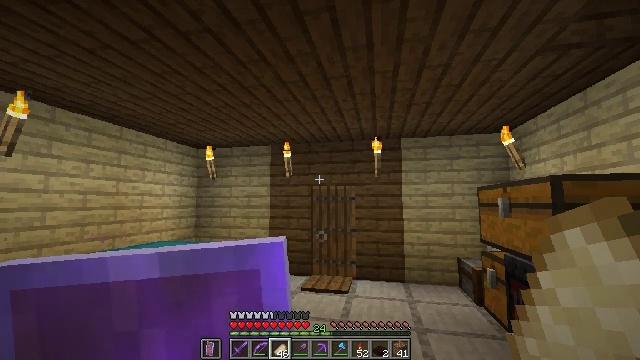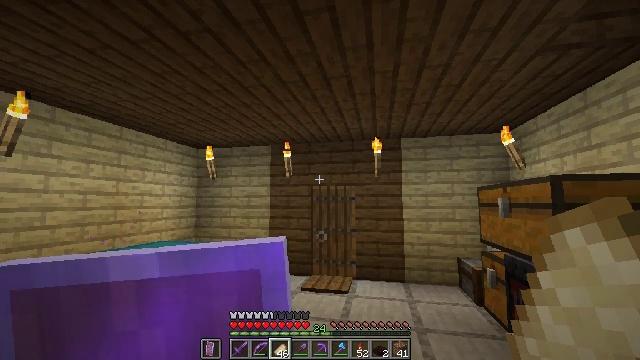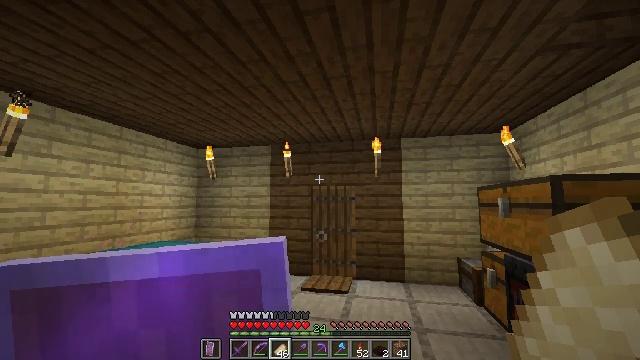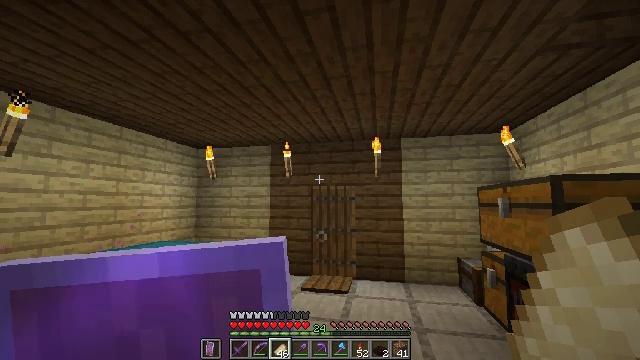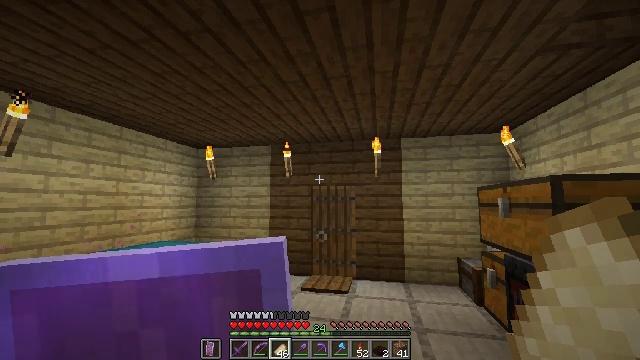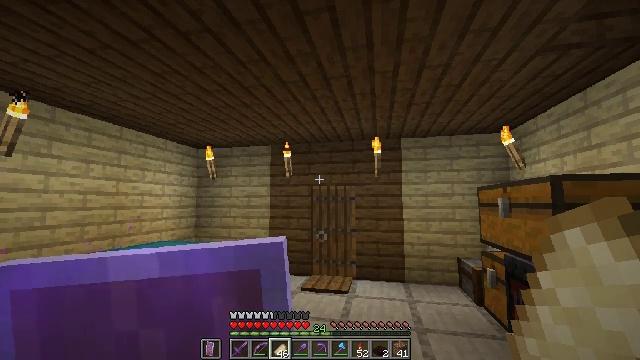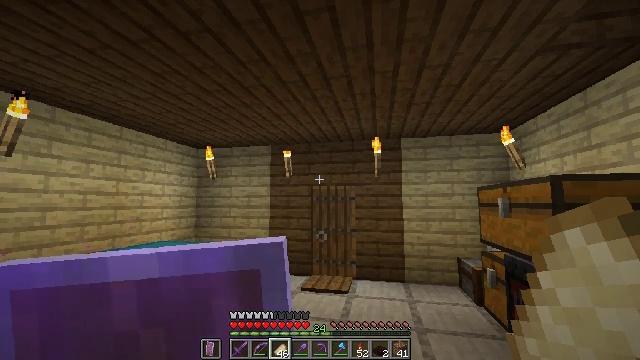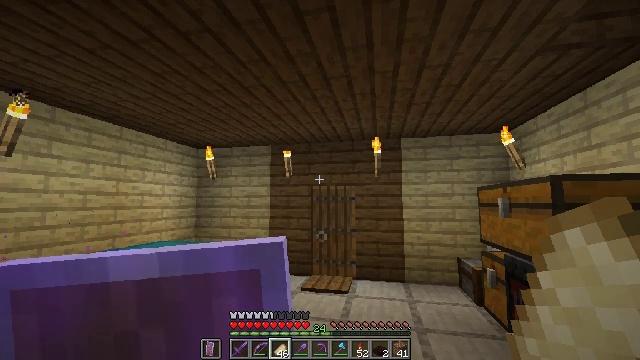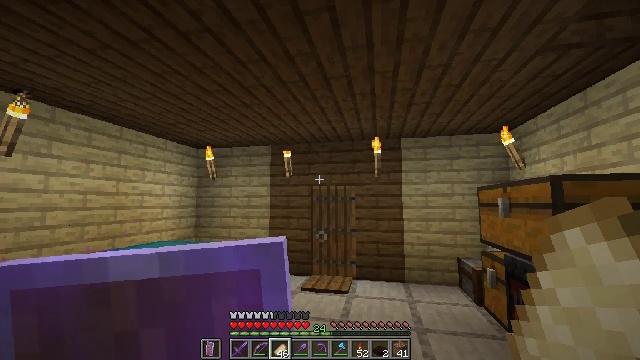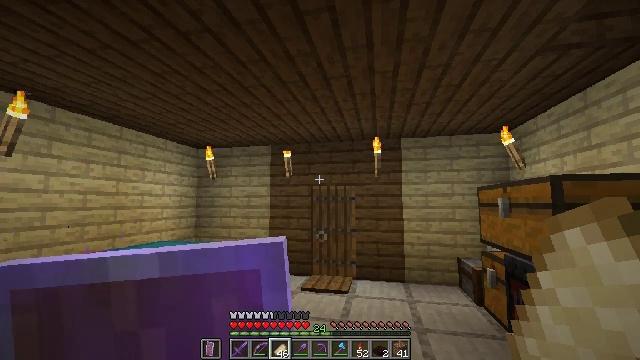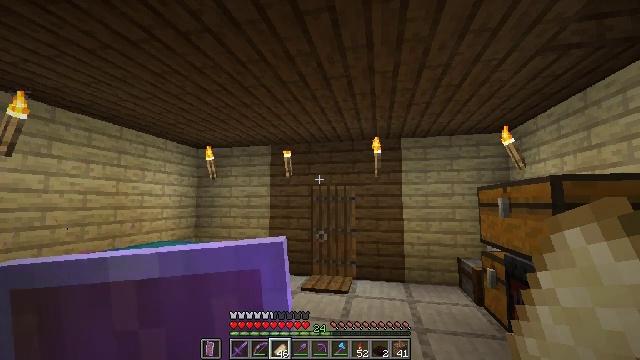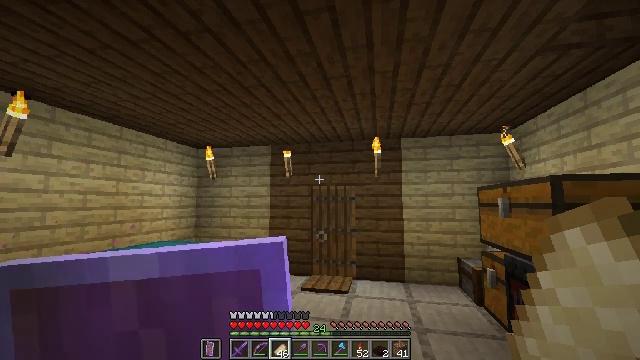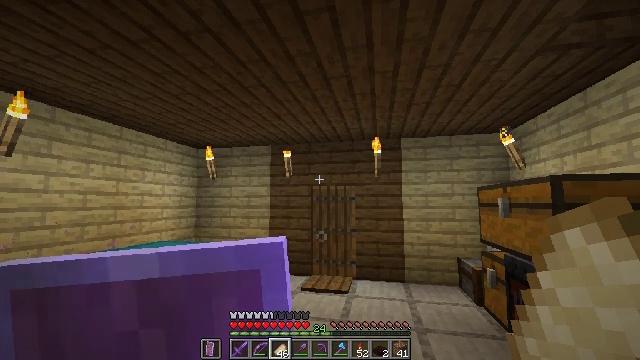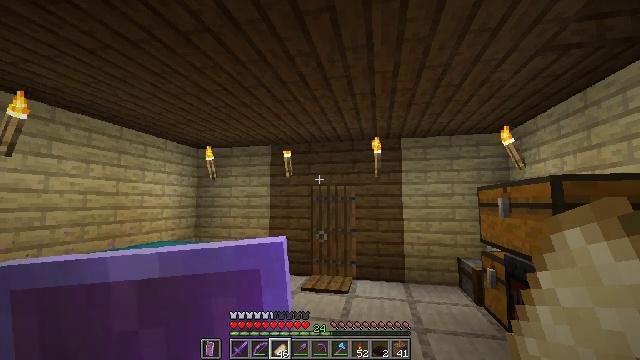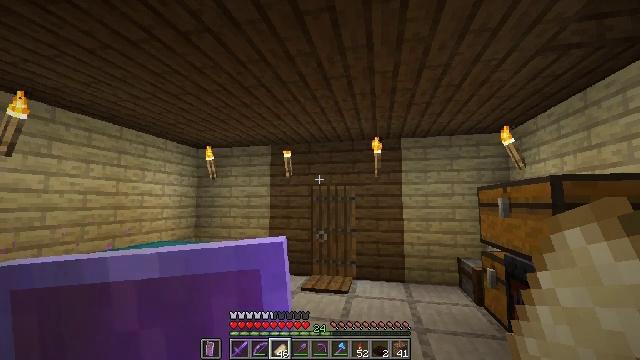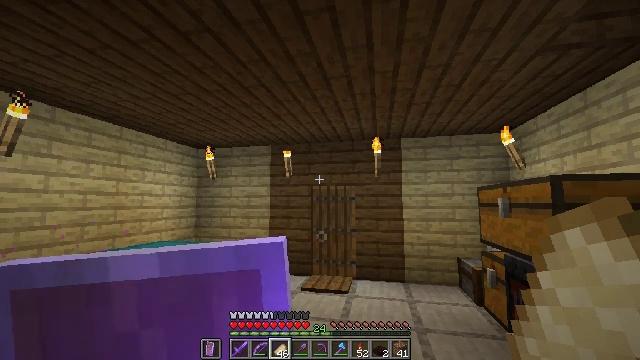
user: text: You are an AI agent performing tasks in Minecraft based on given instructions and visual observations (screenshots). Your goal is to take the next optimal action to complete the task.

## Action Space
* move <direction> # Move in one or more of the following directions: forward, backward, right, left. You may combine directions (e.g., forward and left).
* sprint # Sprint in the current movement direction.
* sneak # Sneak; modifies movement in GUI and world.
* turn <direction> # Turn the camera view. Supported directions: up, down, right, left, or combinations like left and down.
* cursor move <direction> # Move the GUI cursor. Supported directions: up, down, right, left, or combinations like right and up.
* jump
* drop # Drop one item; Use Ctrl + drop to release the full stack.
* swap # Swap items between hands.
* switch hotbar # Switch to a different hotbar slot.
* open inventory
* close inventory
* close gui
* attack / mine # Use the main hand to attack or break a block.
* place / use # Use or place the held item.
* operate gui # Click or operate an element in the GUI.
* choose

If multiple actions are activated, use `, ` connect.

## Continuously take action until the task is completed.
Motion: motion action
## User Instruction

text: Convert netherrack into nether brick using a furnace.
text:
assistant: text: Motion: no_op
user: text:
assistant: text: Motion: no_op
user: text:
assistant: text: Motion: no_op
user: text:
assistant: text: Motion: no_op
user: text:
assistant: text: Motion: no_op
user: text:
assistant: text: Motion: no_op
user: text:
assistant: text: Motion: no_op
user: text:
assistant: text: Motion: no_op
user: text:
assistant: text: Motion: no_op
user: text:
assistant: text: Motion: no_op
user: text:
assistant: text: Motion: no_op
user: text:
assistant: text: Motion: no_op
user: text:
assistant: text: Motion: no_op
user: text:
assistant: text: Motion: no_op
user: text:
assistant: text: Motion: no_op
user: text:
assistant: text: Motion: no_op
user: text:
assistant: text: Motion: no_op
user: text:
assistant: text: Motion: no_op
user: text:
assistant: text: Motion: no_op
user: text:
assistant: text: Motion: no_op
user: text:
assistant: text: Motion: no_op
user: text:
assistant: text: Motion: no_op
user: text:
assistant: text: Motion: no_op
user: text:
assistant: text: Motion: no_op
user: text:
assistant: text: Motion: no_op
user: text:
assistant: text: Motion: no_op
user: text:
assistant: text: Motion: no_op
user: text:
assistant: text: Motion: no_op
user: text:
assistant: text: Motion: no_op
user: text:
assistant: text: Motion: no_op